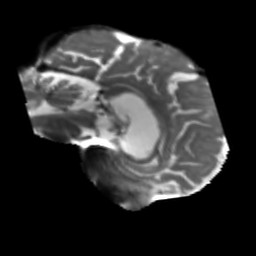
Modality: T2w
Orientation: sagittal
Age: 58
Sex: male
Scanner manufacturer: siemens
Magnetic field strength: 3 T
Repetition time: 5.25 s
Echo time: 0.08 s